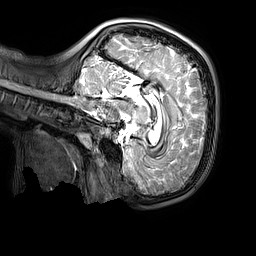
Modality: T2w
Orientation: sagittal
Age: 9
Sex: male
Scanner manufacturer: siemens
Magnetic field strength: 3 T
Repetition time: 3.2 s
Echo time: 0.408 s